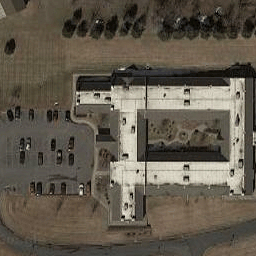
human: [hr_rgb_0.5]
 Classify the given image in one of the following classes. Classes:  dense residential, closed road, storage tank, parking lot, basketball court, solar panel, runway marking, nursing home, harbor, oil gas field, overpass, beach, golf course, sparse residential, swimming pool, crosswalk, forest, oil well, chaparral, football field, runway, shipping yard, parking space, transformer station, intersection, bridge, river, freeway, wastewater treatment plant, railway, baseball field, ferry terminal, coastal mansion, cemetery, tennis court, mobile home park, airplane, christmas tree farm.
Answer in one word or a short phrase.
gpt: nursing home